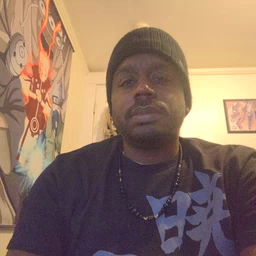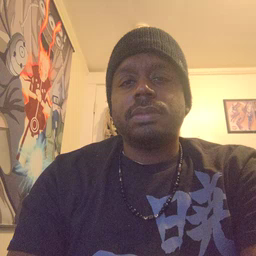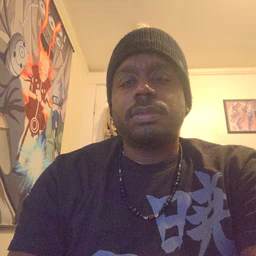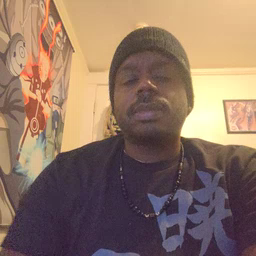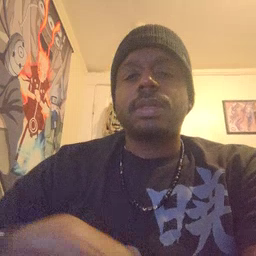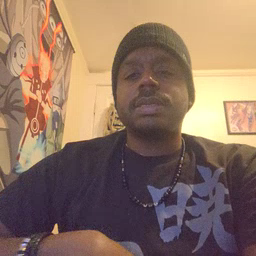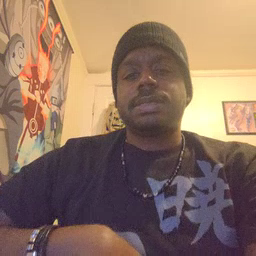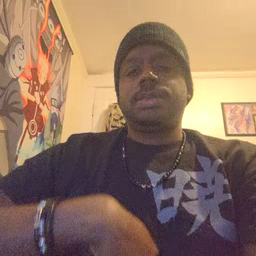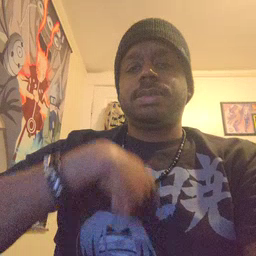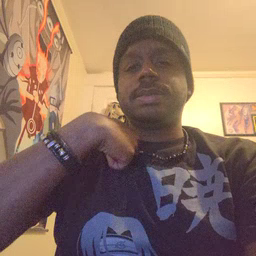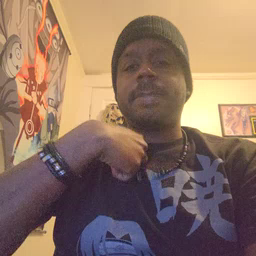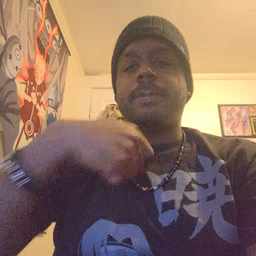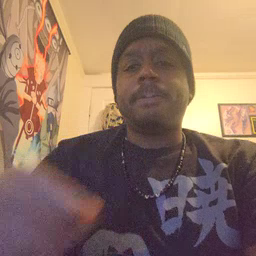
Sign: zipper